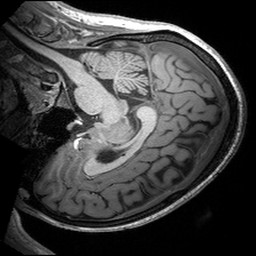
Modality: T1w
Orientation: sagittal
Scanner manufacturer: siemens
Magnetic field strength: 3 T
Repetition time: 2.53 s
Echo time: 0.00299 s